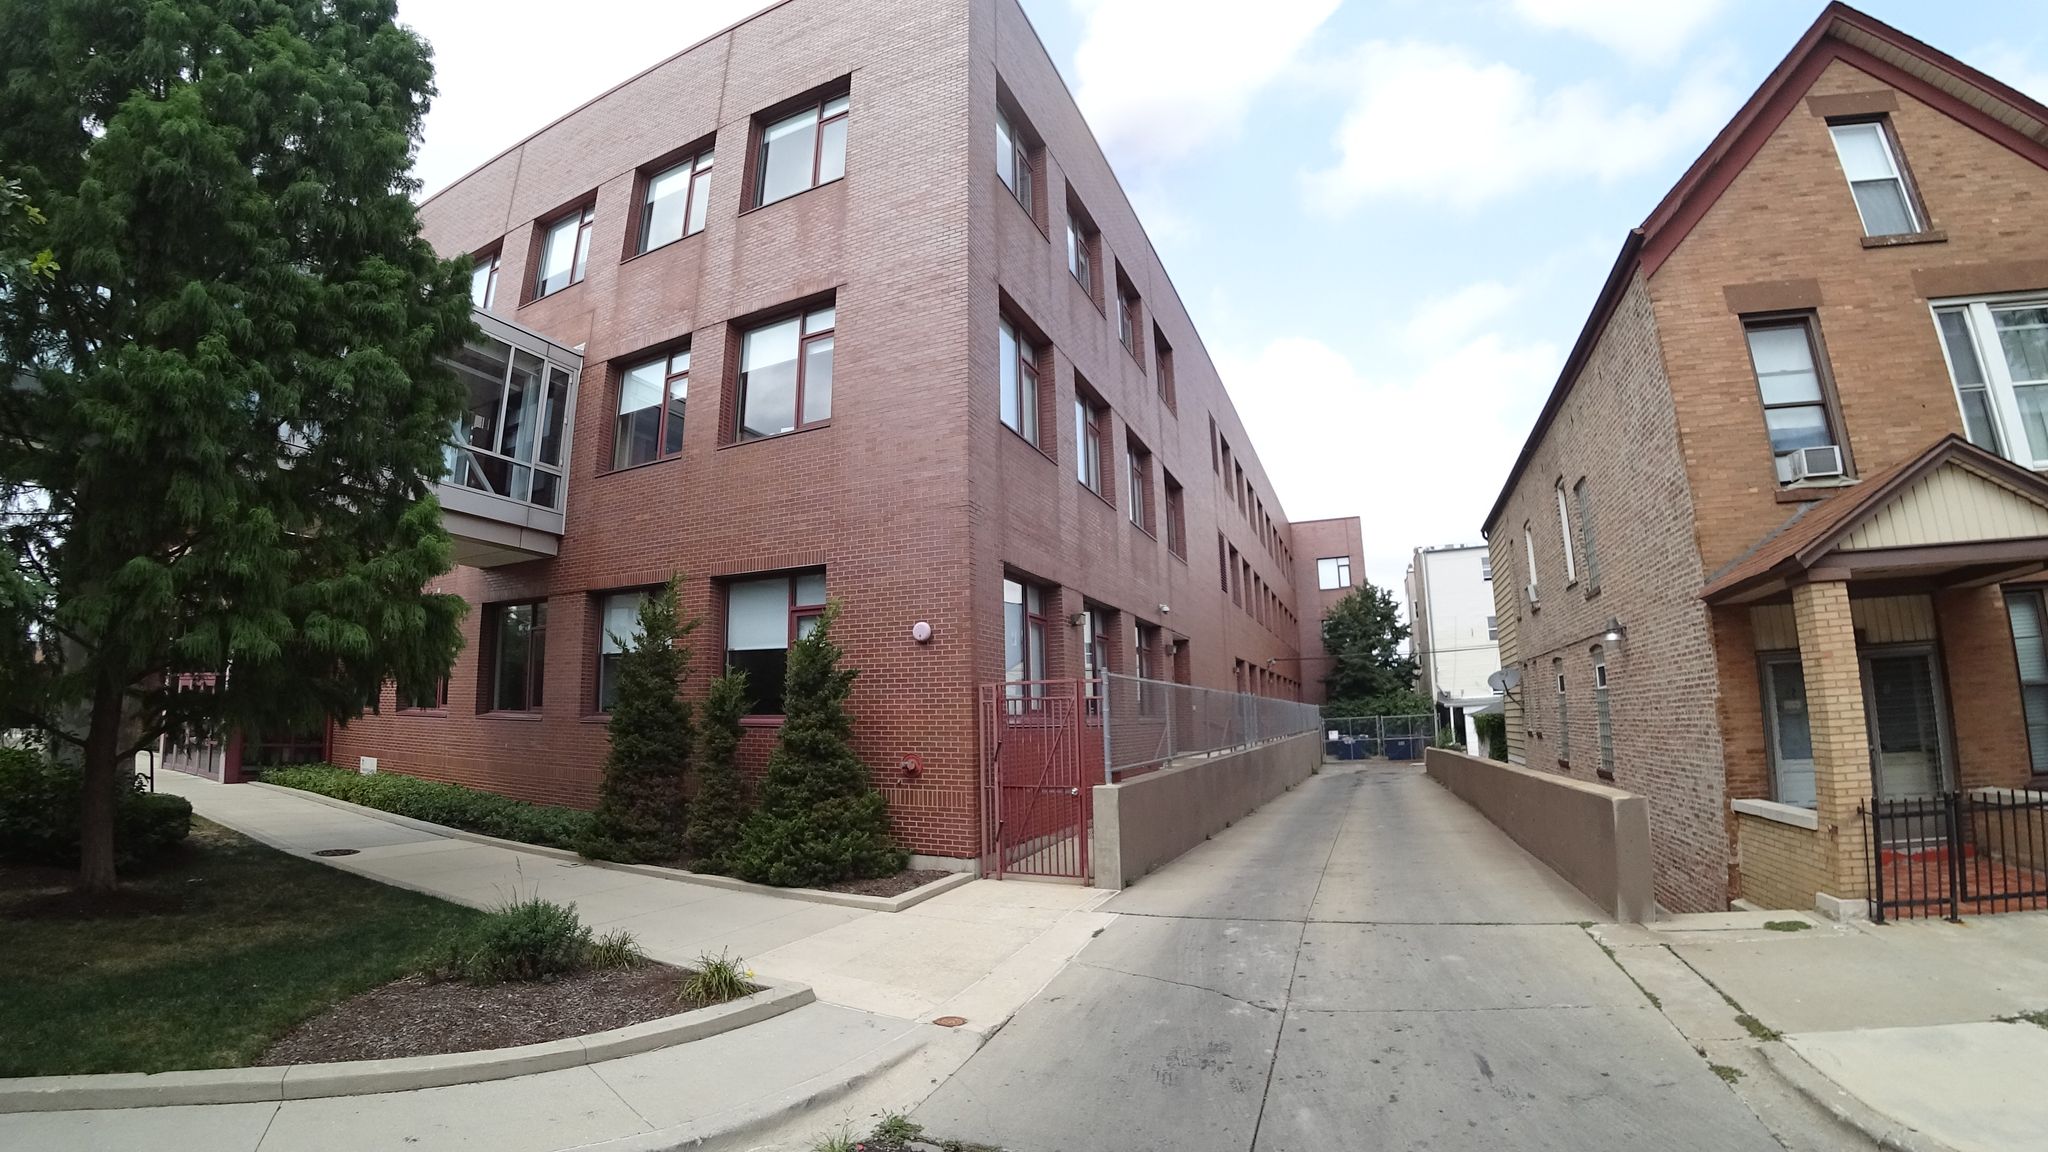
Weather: cloudy
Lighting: day
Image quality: good
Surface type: walking surface
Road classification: service, residential
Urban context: urban centre
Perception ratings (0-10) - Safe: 4.89, Lively: 7.22, Beautiful: 7.78, Boring: 4.76, Depressing: 1.54, Wealthy: 7.2